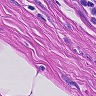
Metastatic tissue present: no